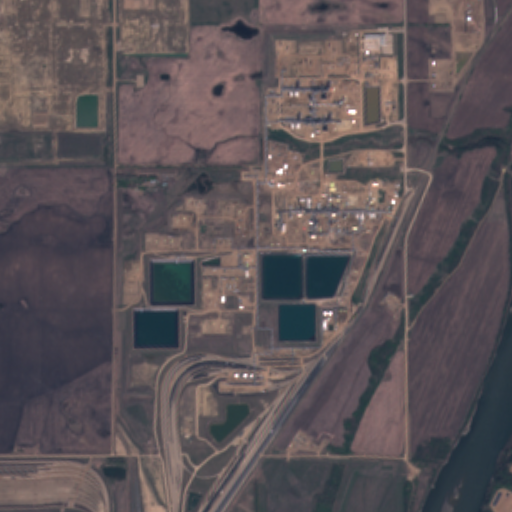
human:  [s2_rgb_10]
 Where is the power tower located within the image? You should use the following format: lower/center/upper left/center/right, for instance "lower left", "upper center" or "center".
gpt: There is no power tower in the image.